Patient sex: M
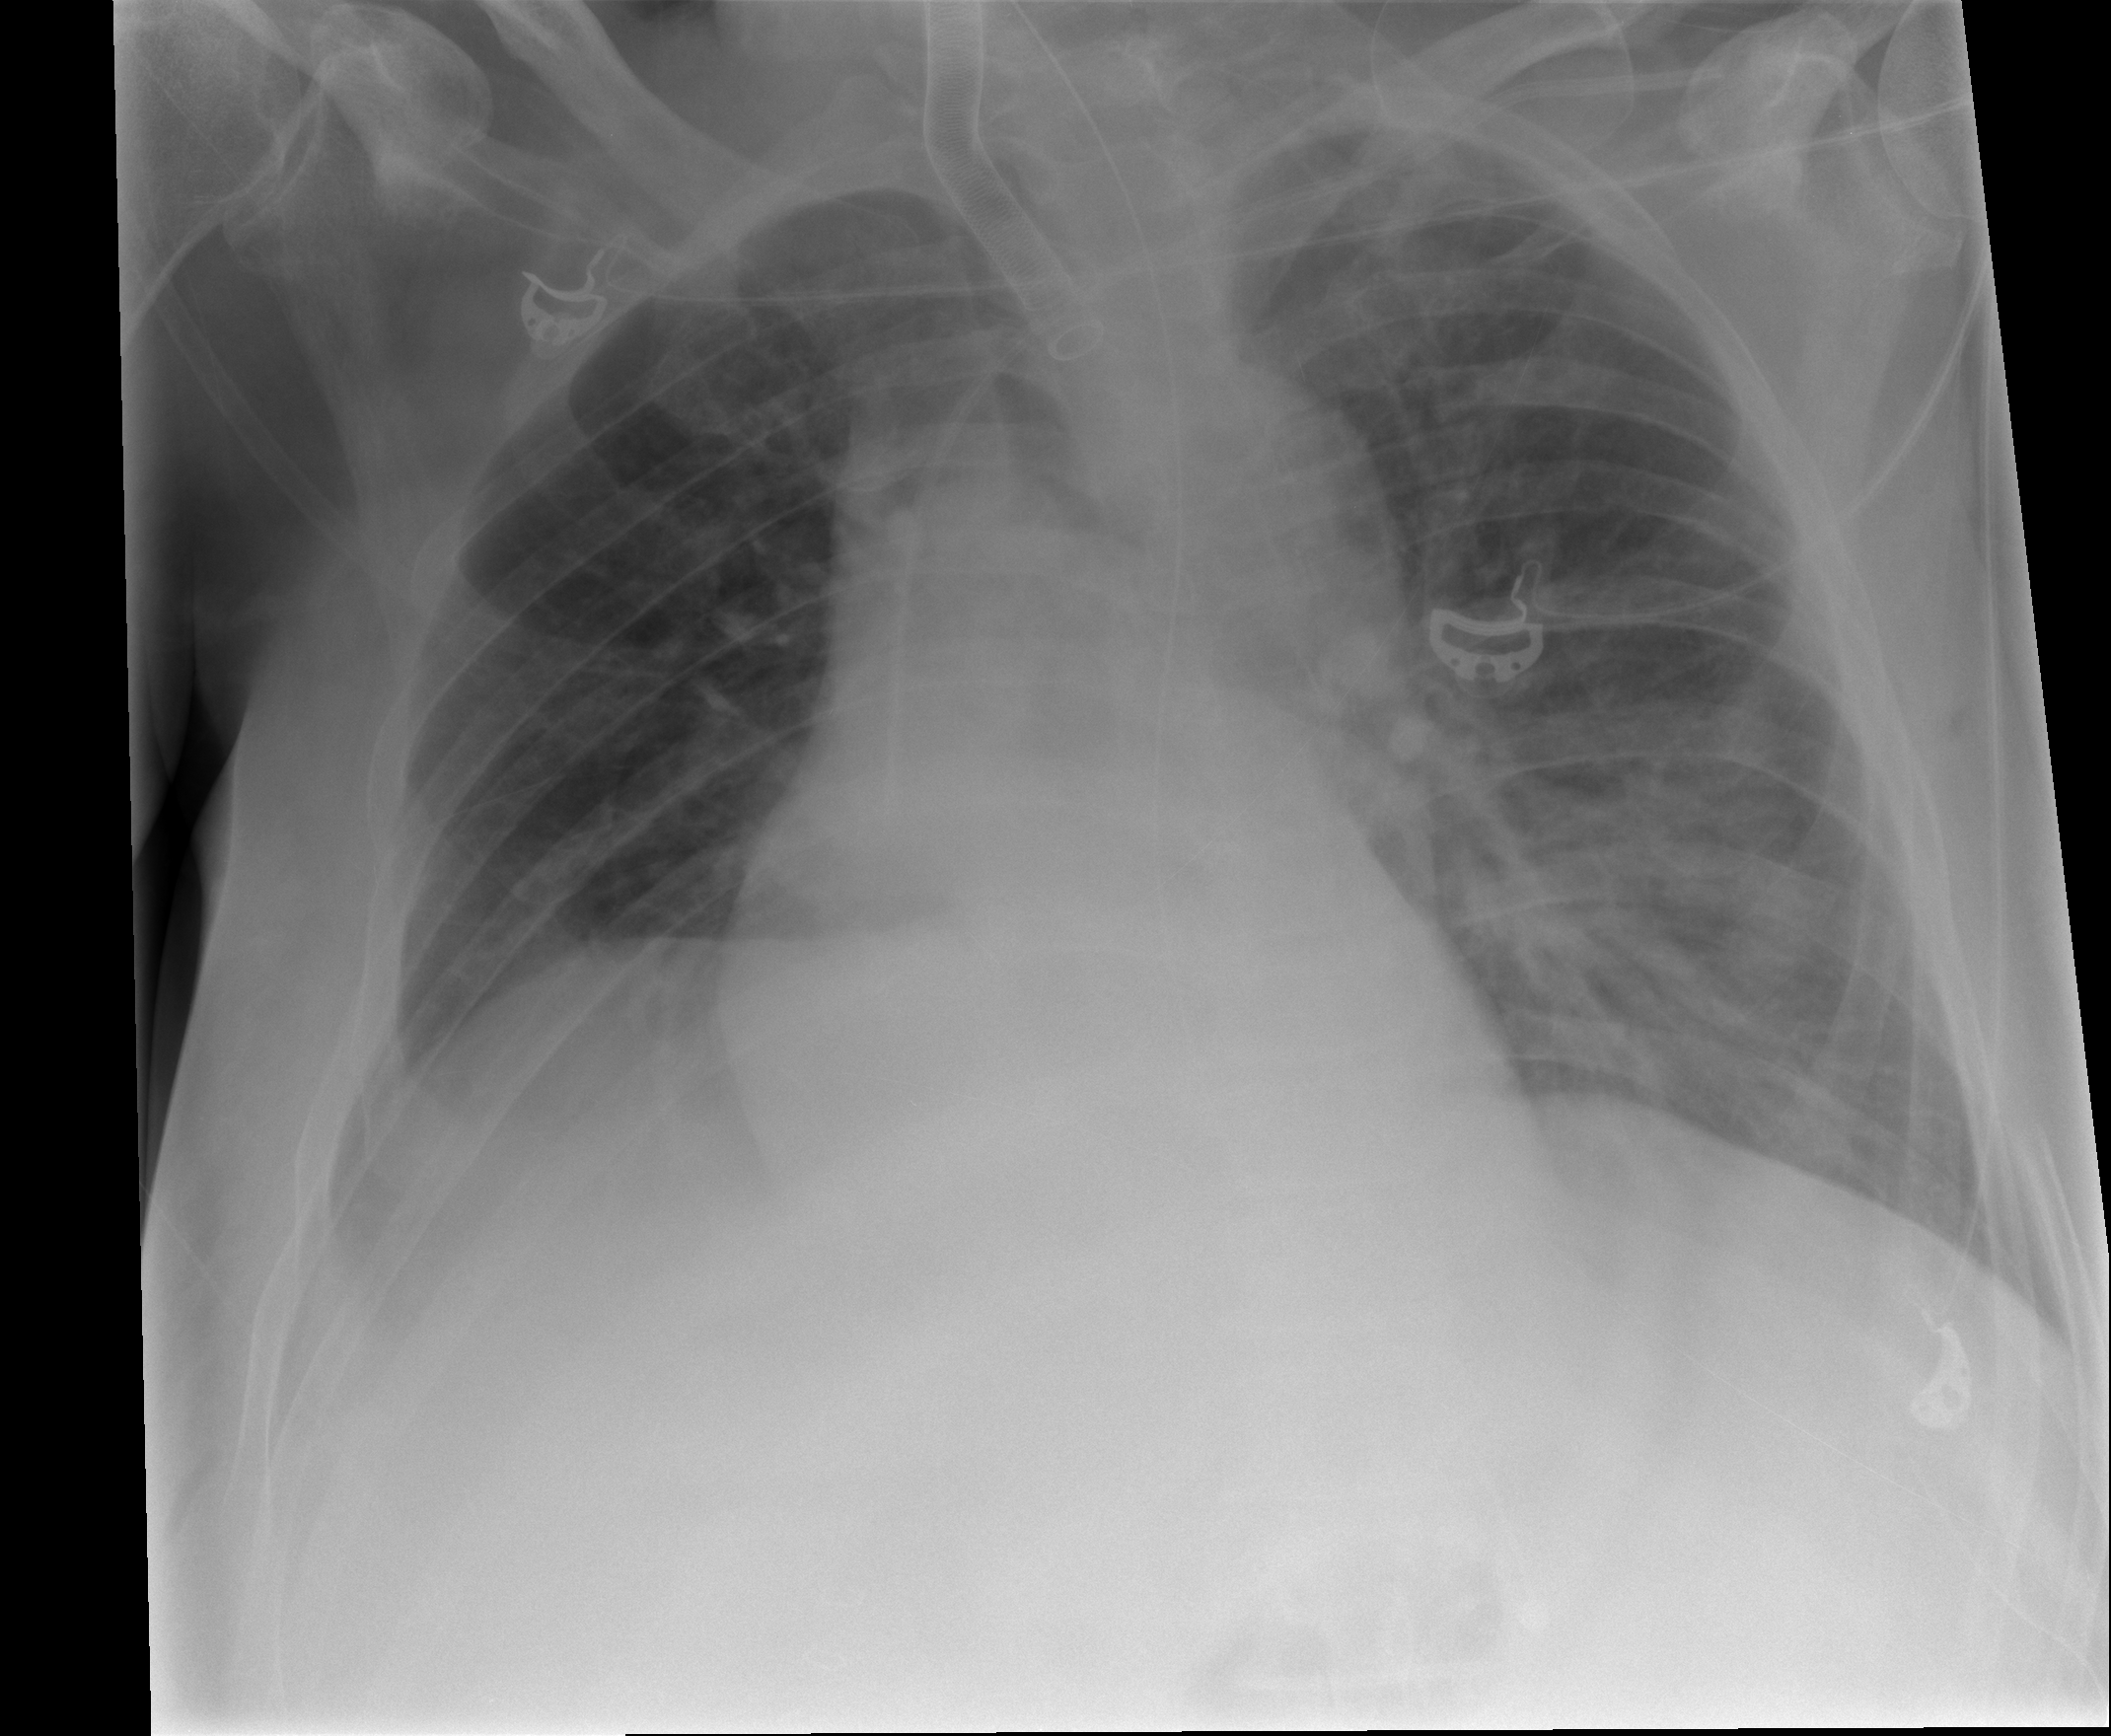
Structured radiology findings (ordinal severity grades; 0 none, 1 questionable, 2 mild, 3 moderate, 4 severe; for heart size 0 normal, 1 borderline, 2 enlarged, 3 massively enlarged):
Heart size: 0
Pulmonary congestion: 2
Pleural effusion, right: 2
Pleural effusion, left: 0
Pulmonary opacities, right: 1
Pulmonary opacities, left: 2
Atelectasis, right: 2
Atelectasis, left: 2